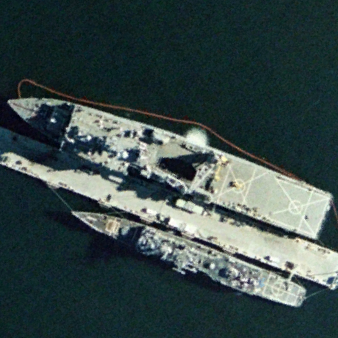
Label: combat